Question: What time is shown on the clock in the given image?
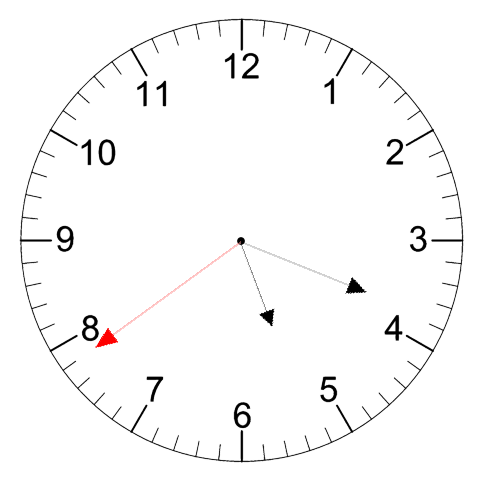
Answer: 05:18:39